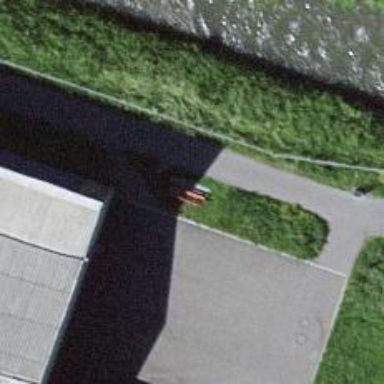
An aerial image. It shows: Bench.